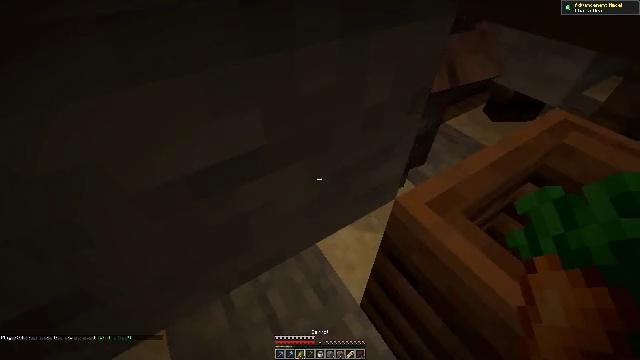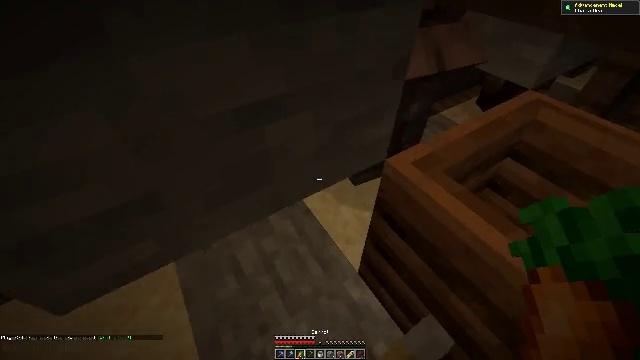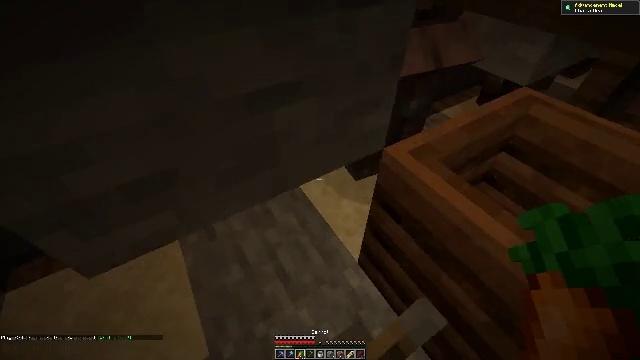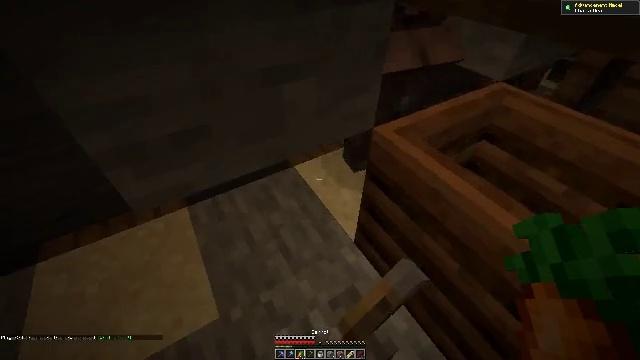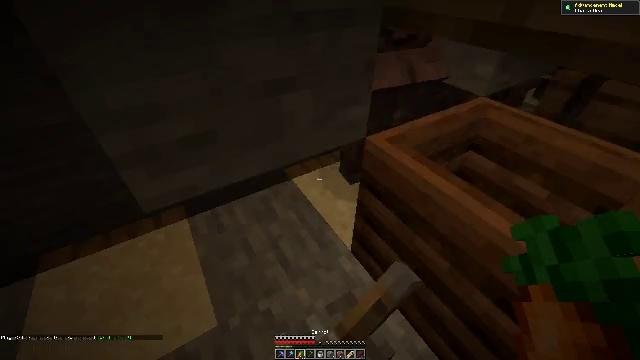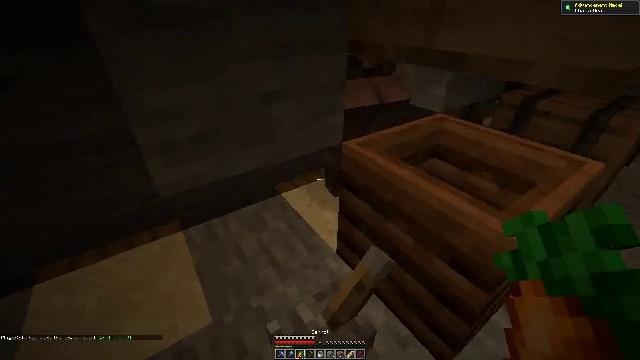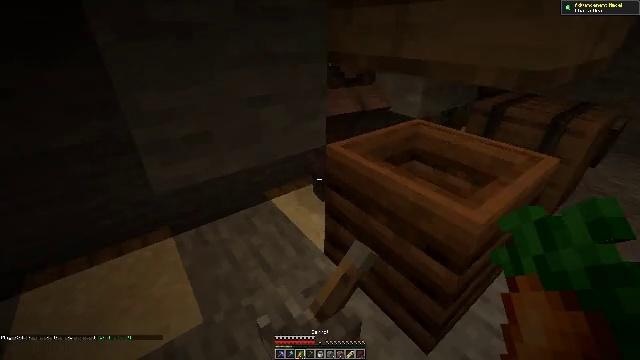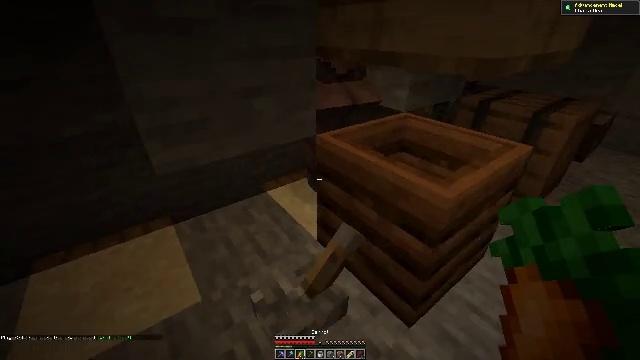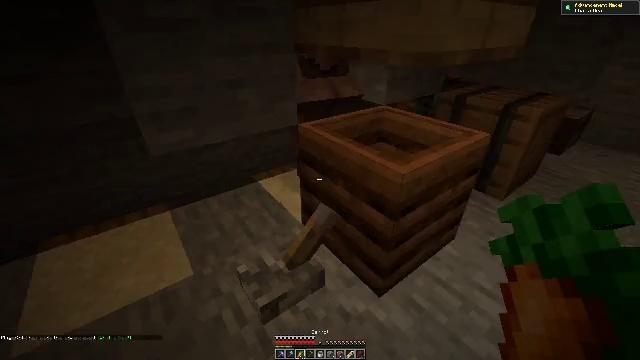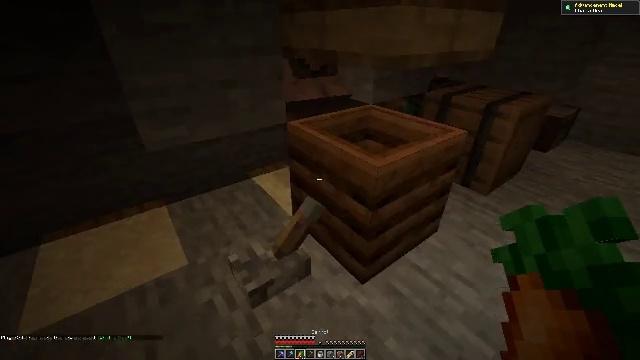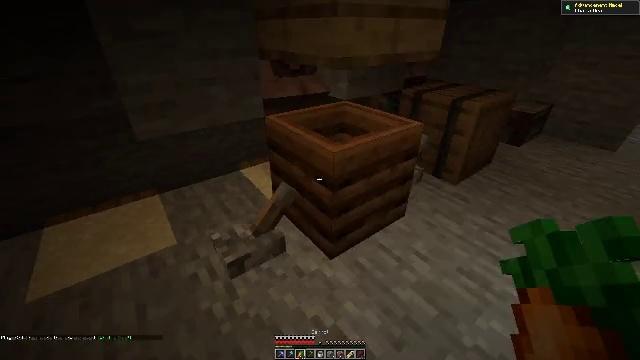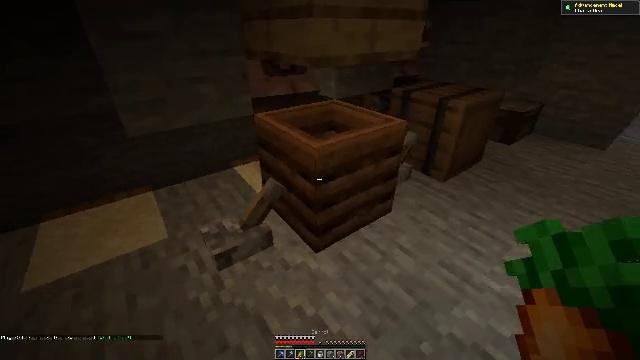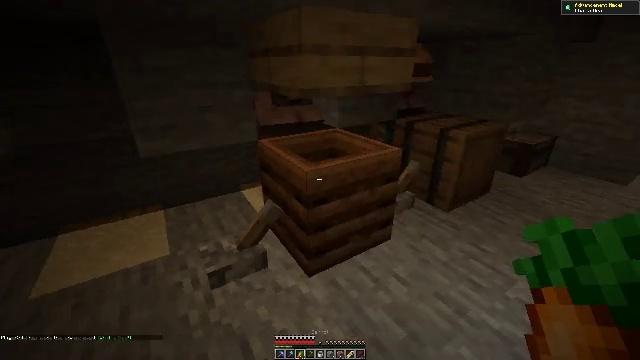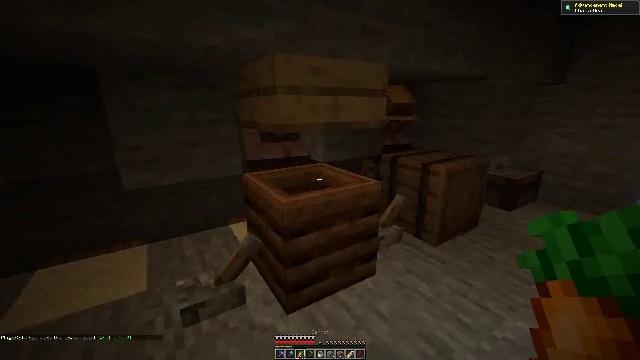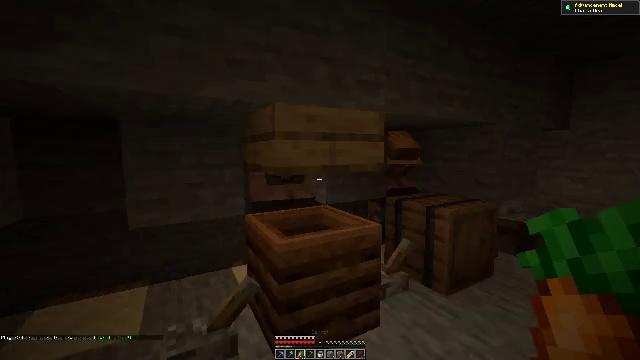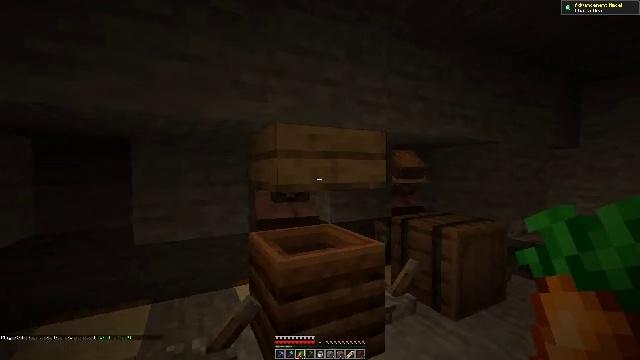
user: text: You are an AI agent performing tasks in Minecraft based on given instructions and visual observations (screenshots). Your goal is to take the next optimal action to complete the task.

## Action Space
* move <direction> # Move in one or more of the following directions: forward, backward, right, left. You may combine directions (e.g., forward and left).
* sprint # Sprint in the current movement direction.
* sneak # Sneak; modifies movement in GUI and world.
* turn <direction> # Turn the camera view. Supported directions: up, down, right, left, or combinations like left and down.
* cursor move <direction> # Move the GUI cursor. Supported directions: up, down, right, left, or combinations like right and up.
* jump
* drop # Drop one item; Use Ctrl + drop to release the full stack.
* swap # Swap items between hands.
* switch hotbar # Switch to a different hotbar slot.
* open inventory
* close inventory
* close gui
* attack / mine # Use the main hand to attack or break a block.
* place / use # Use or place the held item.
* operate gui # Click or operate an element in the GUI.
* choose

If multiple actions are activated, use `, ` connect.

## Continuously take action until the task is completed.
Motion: motion action
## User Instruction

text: Remove the oak slab to gather resources.
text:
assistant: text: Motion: move back
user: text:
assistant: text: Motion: move back
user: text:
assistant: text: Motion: move back, turn up
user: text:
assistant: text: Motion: move back, turn up
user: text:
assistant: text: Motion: move back, turn right and up
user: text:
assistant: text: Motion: move back and move right, turn right and up
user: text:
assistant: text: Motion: move back and move right
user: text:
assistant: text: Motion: move back and move right
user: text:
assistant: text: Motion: move back and move right
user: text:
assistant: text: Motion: move back and move right
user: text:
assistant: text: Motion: move right
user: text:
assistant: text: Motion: move right, turn left and up
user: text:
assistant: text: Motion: move right, turn up
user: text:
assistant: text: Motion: turn left and up
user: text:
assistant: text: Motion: turn left and up
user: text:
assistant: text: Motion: turn left and up
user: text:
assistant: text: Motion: turn left
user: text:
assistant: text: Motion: no_op
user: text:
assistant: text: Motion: turn left
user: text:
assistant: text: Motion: no_op
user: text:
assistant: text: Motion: no_op
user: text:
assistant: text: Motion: no_op
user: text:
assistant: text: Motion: no_op
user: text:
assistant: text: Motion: no_op
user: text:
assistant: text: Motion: no_op
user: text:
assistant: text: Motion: turn right
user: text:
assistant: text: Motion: no_op
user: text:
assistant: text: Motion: no_op
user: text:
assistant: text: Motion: no_op
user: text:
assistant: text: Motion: turn right, switch to hotbar 2